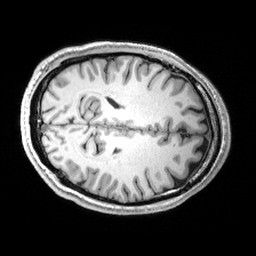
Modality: T1w
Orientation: axial
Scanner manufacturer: siemens
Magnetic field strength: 3 T
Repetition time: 2.53 s
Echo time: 0.00299 s